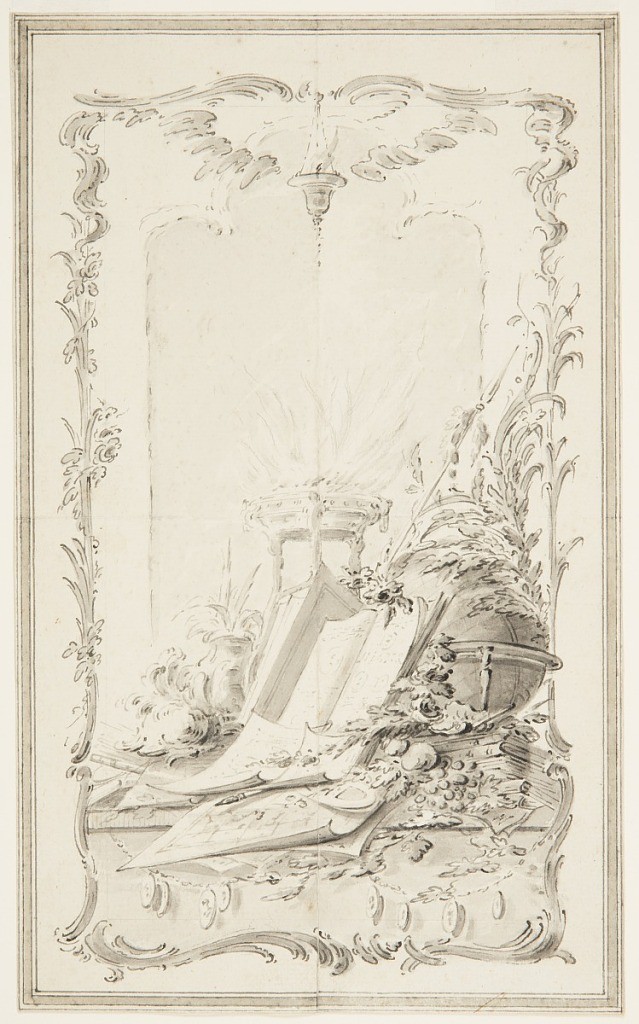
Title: Project for Book Illustration; A Panel with Attributes of Sciences and of a Hero
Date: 1750–55
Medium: Graphite, pen and black ink, brush and wash on paper
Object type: Drawing
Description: The inner framings are influenced by Watteau's designs. Niches form lines and stripes along the edges.  A trophy composed of books, one of which contains descriptions of medals, plans, weapons, collar with medals, a globe as an alter with fire. A burning lamp hangs in top center.